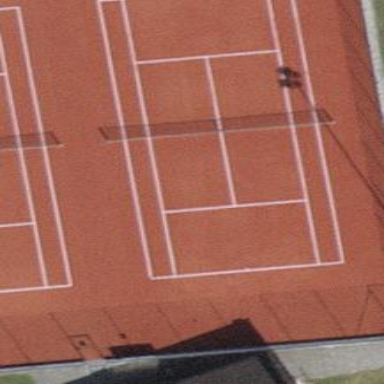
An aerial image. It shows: Tennis court on pitch.